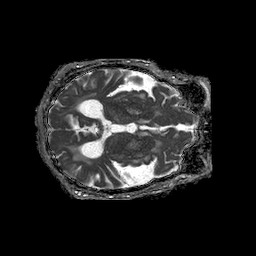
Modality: ADC
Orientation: axial
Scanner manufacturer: philips
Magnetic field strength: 1.5 T
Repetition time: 4.6 s
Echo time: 0.09059 s